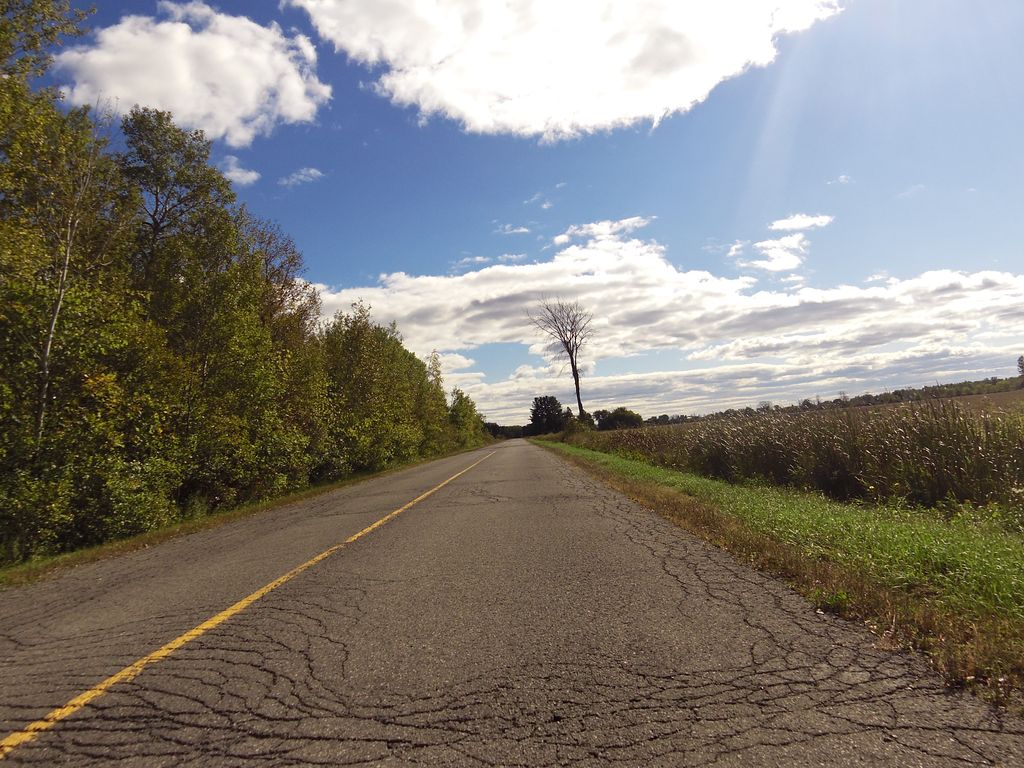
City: ottawa-gatineau